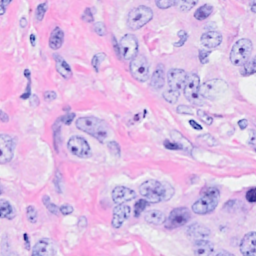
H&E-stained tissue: Breast